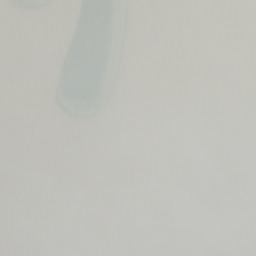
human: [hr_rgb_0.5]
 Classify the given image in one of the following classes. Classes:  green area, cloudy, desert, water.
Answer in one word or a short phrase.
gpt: cloudy